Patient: sex F, age 73
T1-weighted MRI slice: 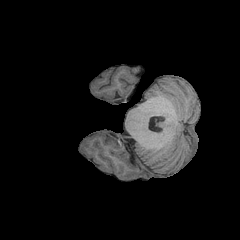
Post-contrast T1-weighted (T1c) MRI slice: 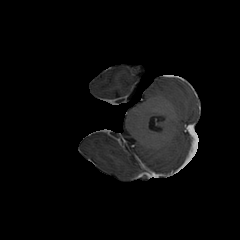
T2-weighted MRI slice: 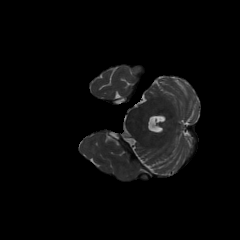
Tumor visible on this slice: no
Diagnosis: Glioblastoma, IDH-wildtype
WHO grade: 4